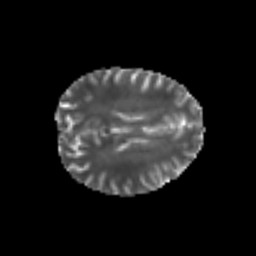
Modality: T2w
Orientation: axial
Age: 25
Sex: male
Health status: healthy